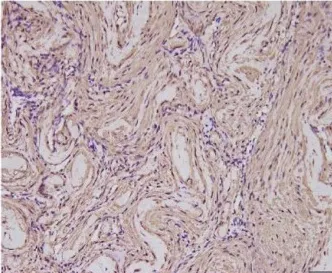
SMA (+) [Original magnifications: (B-D) 200x.
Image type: pathology (immunostaining)